Field crop: maize
Growth stage: 1
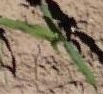
Species: maize